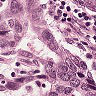
Metastatic tissue present: yes